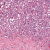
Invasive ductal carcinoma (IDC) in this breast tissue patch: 1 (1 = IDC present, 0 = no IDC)